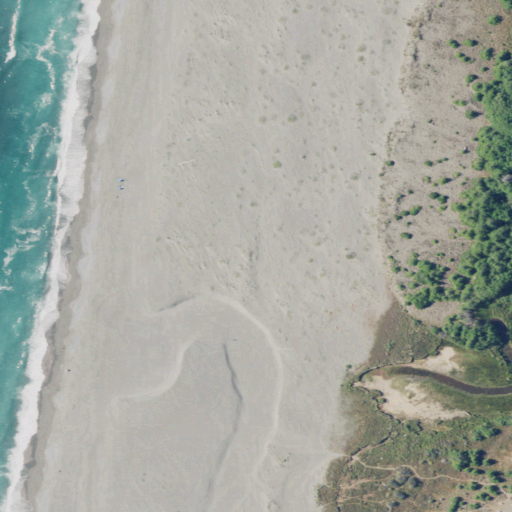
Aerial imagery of valley in California named Fern Canyon containing barren land, open water, herbaceous wetlands, and woody wetlands